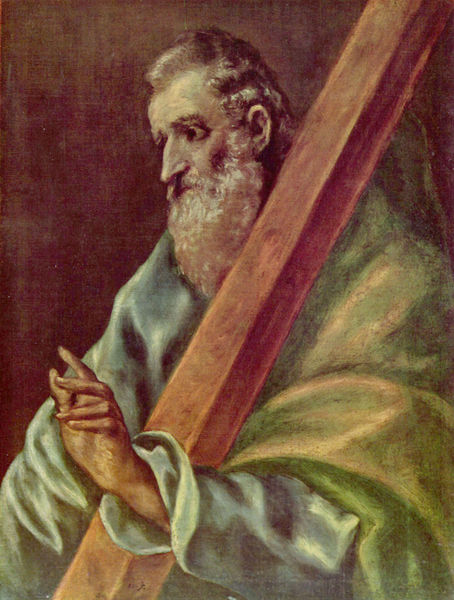
Titel: Der hl. Andreas
Künstler: El Greco
Standort: Oviedo
Institution: Marques des San Feliz
Schlagwörter: blau, gemälde, hand, mann, schatten, umhang, weiß, aquarell, gelb, grün, braun, finger, geste, haar, hintergrund, holz, mund, nase, ohr, stirn, zeichen, blick, rot, tuch, alt, bart, augen, barock, falten, vollbart, bildnis, öl, gewand, mantel, stoff, locken, ohren, renaissance, schleppe, alter mann, ölgemälde, balken, zeigen, alter, kreuz, pfahl, strin, gebet, gestus, halbprofil, christus, jesus, zimmermann, manierismus, segen, segnen, segnung, heiliger, heilig, el greco, petrus, prophet, altarbild, josef, manieriert, segensgestus, apostel, maniriert, christliche ikonographie, segenshand, giorgione, andreas, paulus, aufwärts, vierkant, joseph von arimathia, grüner mantel, finr